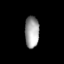
Tissue: lung
Cell type: Epithelial cells
Senescence score: 0.6835
Nuclear area (px): 442
Mean DAPI intensity: 159.898